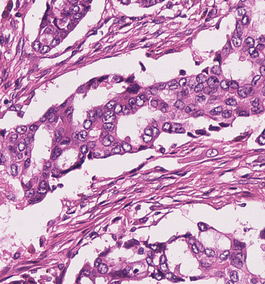
Tumor epithelial tissue: yes
Tumor-associated stroma tissue: yes
Normal tissue: no